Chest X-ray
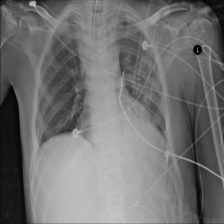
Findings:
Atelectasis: positive
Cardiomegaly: negative
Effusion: negative
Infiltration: positive
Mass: negative
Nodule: negative
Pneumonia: negative
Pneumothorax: negative
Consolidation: negative
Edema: negative
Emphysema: negative
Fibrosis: negative
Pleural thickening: negative
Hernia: negative